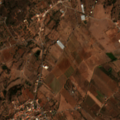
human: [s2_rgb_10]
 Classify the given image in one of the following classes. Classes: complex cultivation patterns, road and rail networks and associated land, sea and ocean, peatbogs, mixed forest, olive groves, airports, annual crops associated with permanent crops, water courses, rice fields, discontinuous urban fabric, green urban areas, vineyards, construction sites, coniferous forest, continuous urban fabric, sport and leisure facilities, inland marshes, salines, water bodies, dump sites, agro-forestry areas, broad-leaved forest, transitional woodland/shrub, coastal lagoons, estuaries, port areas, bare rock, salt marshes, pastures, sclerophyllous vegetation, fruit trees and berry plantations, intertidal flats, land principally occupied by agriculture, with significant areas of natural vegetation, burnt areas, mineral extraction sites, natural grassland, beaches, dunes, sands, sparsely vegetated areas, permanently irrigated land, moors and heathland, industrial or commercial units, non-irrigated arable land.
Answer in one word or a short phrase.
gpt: discontinuous urban fabric, complex cultivation patterns, land principally occupied by agriculture, with significant areas of natural vegetation, broad-leaved forest